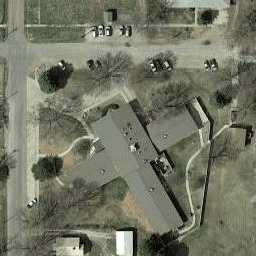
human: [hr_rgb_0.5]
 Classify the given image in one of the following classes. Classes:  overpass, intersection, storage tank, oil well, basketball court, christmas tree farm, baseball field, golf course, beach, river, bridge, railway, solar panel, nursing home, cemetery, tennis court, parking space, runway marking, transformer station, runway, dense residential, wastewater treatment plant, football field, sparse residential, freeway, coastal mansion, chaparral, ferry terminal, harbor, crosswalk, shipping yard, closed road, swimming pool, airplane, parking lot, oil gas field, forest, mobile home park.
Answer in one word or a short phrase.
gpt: nursing home